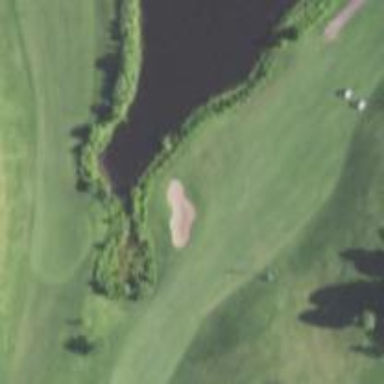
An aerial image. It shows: View of golf hole.